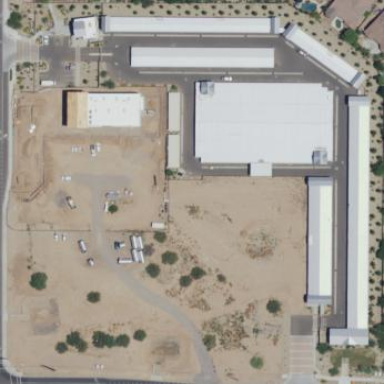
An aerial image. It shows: Storage rental shop.